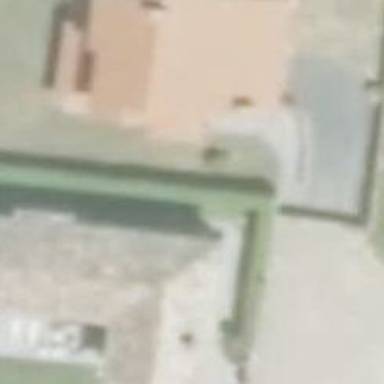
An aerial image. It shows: Fence.